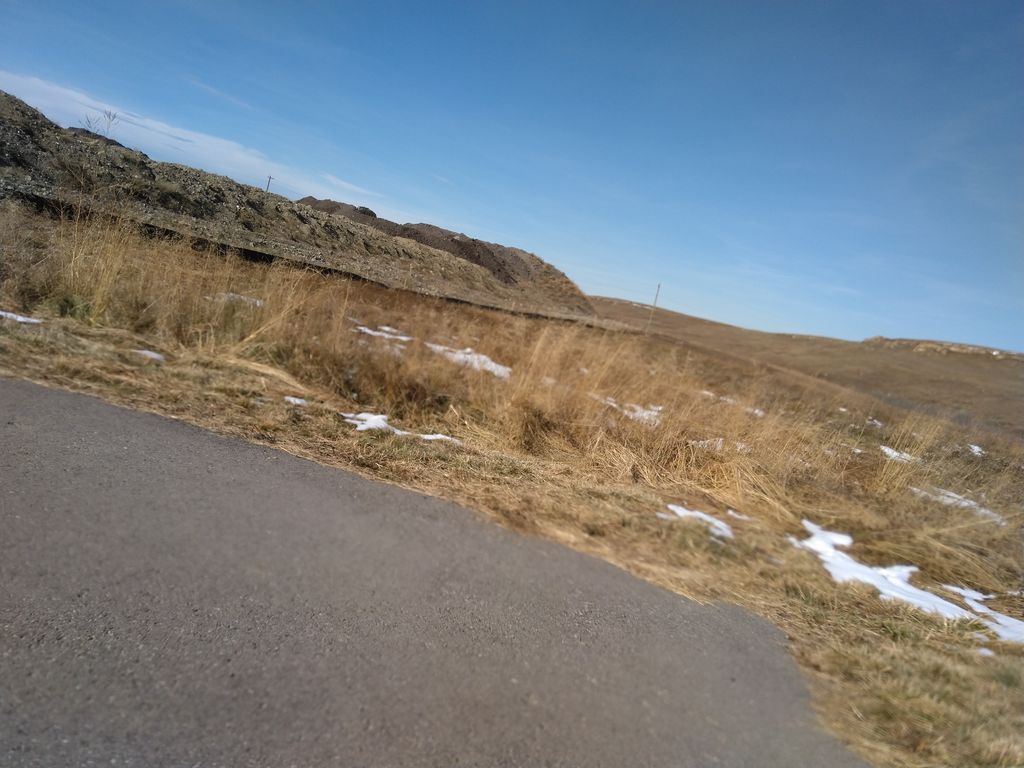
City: calgary